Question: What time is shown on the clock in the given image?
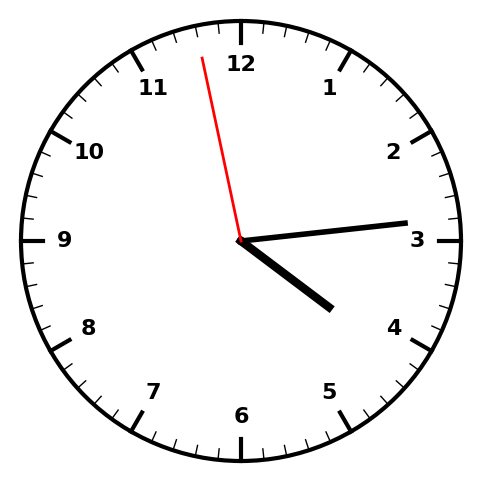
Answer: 04:13:58